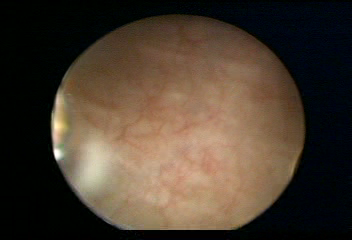
Modality: WLC
Class: Normal mucosa
Bladder cancer association: No